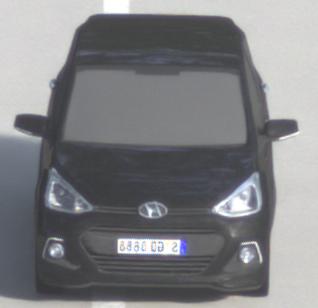
Make: Hyundai
Model: i10
Detailed model: Gen. 2
Model produced from: 2013
Model produced until: 2019
Doors: 5
Color: black
Road condition: dry road
Daytime: morning or afternoon
Contrast: low contrast